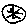
Label: star